Field crop: maize
Growth stage: 1
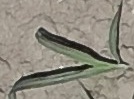
Species: sorghum